Question: I have an application that has a 'UITabBarController' created in IB. That tbc loads 3 views which work fine up to now.
I decided to INSERT a 'UINavController' as the starting VC and have a 'UITableViewController' display 4 menu items in cells. Each of the 4 items will in essence load the 'UITabBarController' put pass in a different xml file to process in order to display data in those 3 tabs.
I essentially did this at the end of the 'applicationDidFinishLoading':
'''
MainMenu *rootViewController = [[MainMenu alloc] init];
navController = [[UINavigationController alloc] initWithRootViewController:rootViewController];
self.window.rootViewController = navController;
[window makeKeyAndVisible];
return YES;
'''
I then created the MainMenu as the 'rootViewController' subclassing 'UITableViewController' and added a hardcoded array for now which displays the 4 items I want. I had the 'didSelectRowAtIndexPath' run this code:
'''
tabBarController = [[UITabBarController alloc] init];
[self.navigationController pushViewController:tabBarController animated:YES];
[tabBarController release];
'''
It turns out that when I run it, the navcontroller pushes the tab controller but only the first tab shows up. Here is a pic.

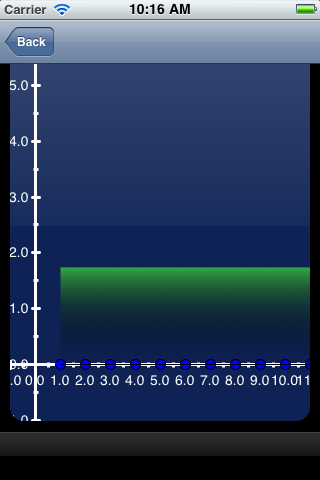
Answer: You should never push a 'UITabBarController' from a 'UINavigationController'. Apple clearly says this:
That essentially means tab bar should be the parent of all other view controllers that get called. Not the other way round. You should probably change the way you present your app.
More information <URL>.